Field crop: maize
Growth stage: 2
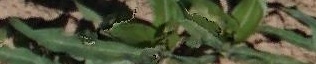
Species: maize